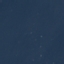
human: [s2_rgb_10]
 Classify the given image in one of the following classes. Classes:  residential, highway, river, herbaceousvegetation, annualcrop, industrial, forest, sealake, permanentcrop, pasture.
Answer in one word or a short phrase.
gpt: SeaLake